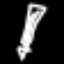
Label: pencil